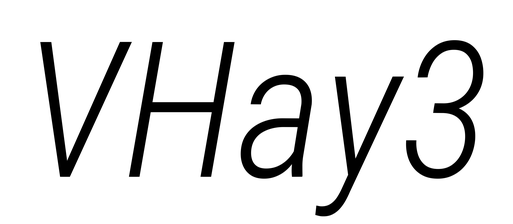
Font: Roboto-Italic_Condensed_Light_Italic